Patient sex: F
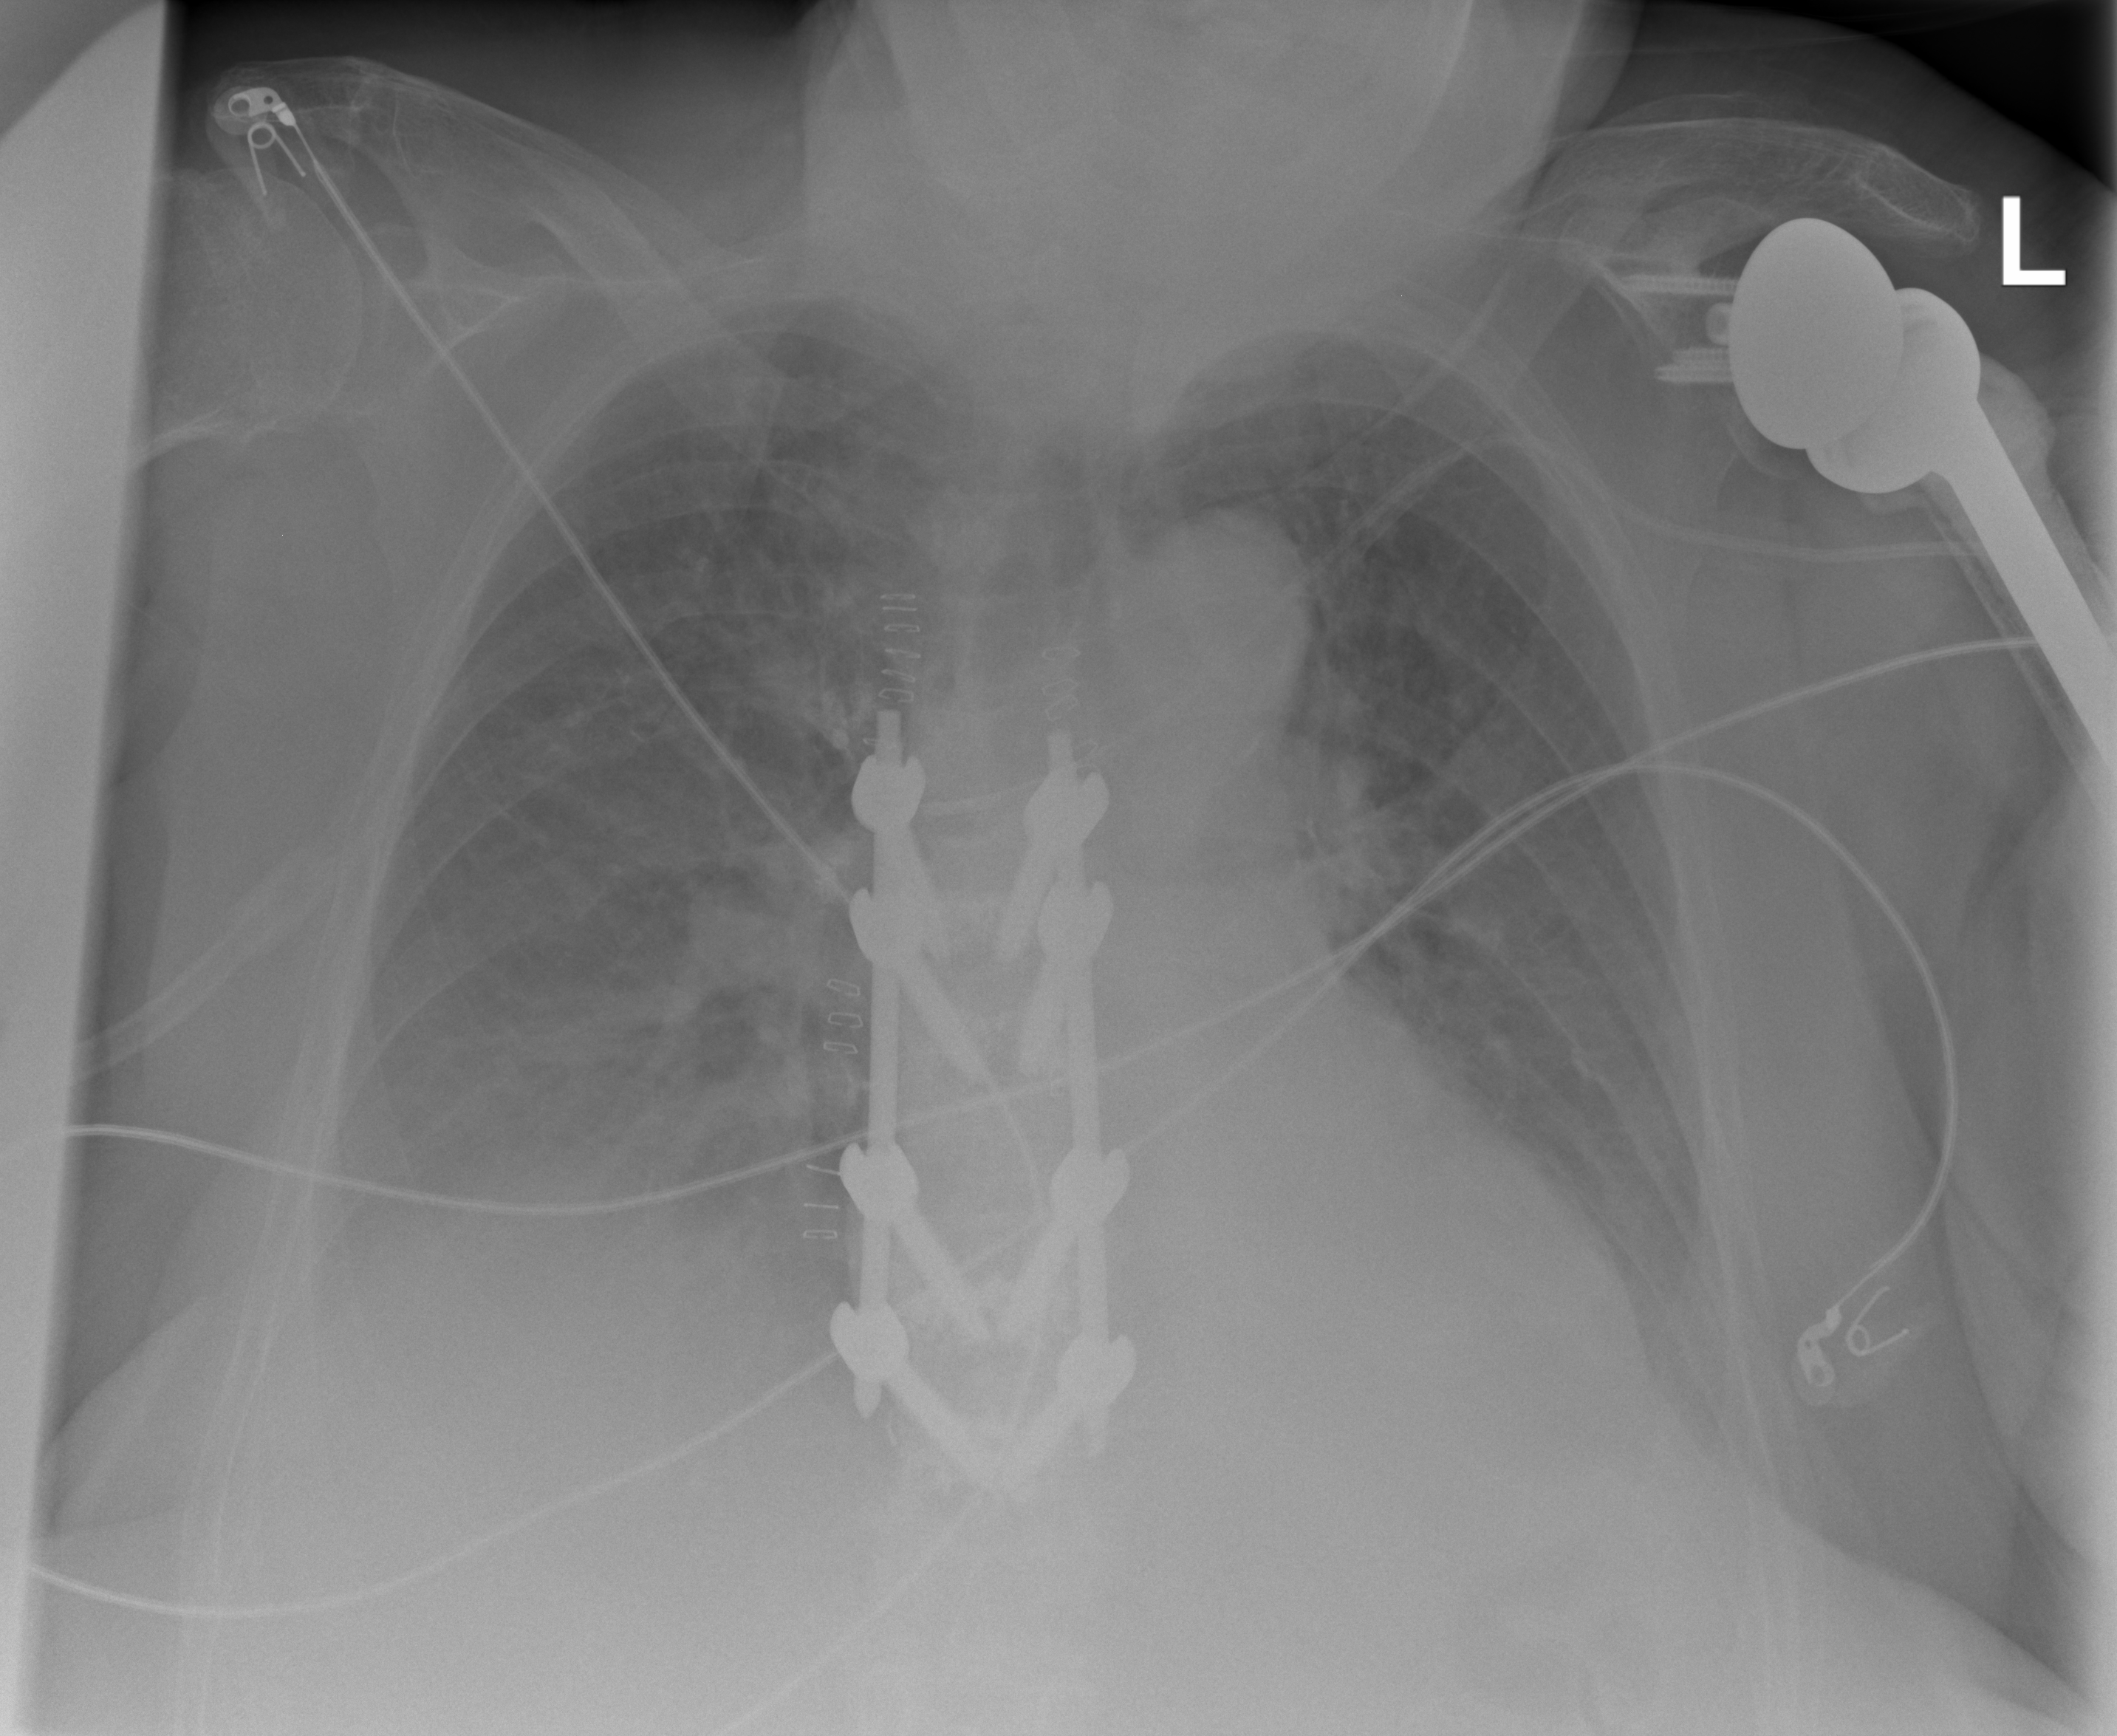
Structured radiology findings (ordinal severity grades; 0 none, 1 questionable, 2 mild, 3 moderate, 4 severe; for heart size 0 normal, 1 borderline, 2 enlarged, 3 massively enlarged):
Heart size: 0
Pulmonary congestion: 3
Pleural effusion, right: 3
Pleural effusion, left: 0
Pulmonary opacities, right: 0
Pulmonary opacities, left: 0
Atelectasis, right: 2
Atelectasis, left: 0